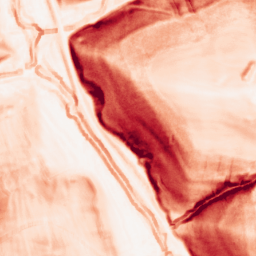
Category: morphological
Decomposition family: morphological_gradient
Decomposition parameters: size: 5
shape: square
Upsampling method: linear_exact
Upsampling parameters: scale: 4
Upsampling scale: 4